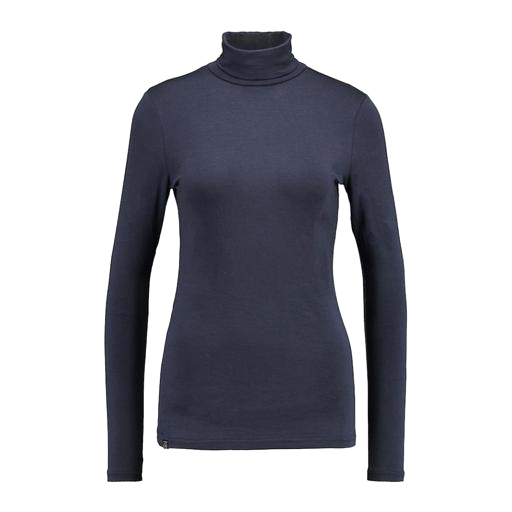
high-neck top, turtleneck tee, blue still long-sleeved top, white background